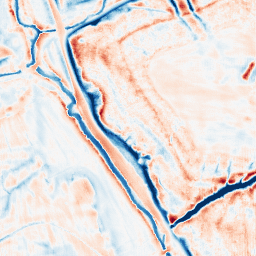
Category: edge_preserving
Decomposition family: bilateral
Decomposition parameters: d: 21
sigma_color: 75
sigma_space: 25
Upsampling method: fft_zeropad
Upsampling parameters: scale: 4
Upsampling scale: 4